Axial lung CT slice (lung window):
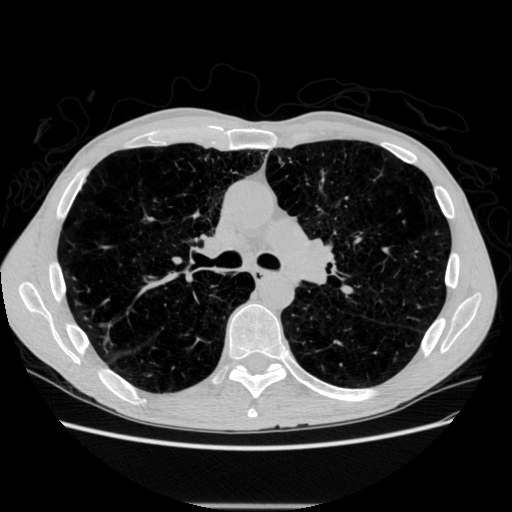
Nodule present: no